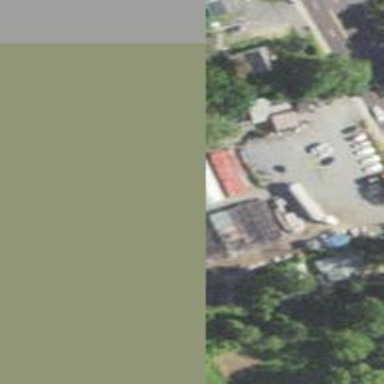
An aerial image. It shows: Plant nursery area.